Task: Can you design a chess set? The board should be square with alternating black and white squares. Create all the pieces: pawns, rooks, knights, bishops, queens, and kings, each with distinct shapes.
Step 4756:
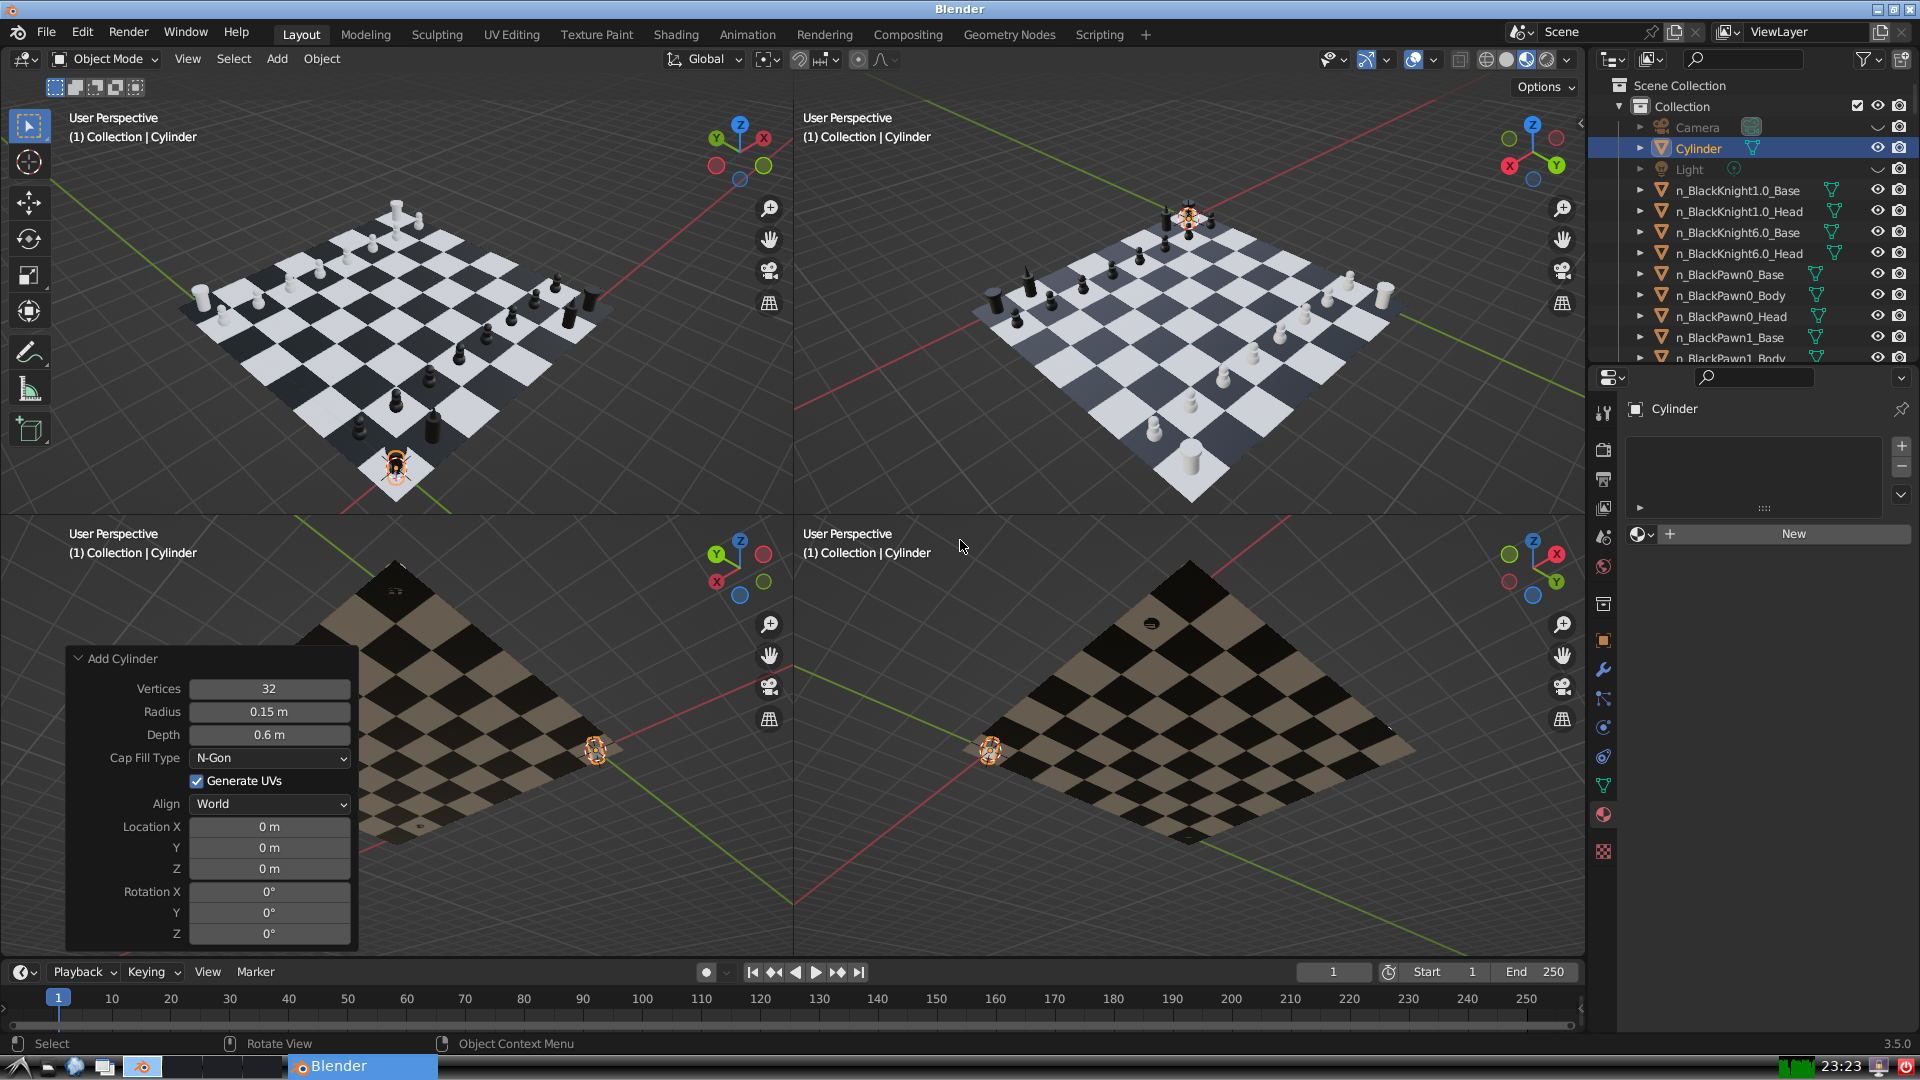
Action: {"mouse_move": [270, 731]}